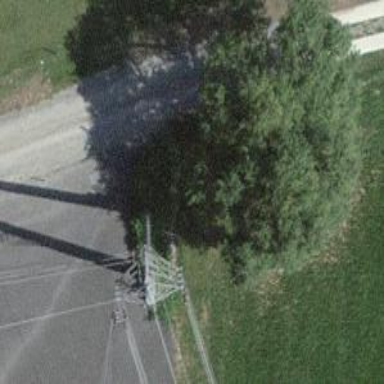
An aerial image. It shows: Power line with three cables.